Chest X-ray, PA view. Patient: 40 years old, sex M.
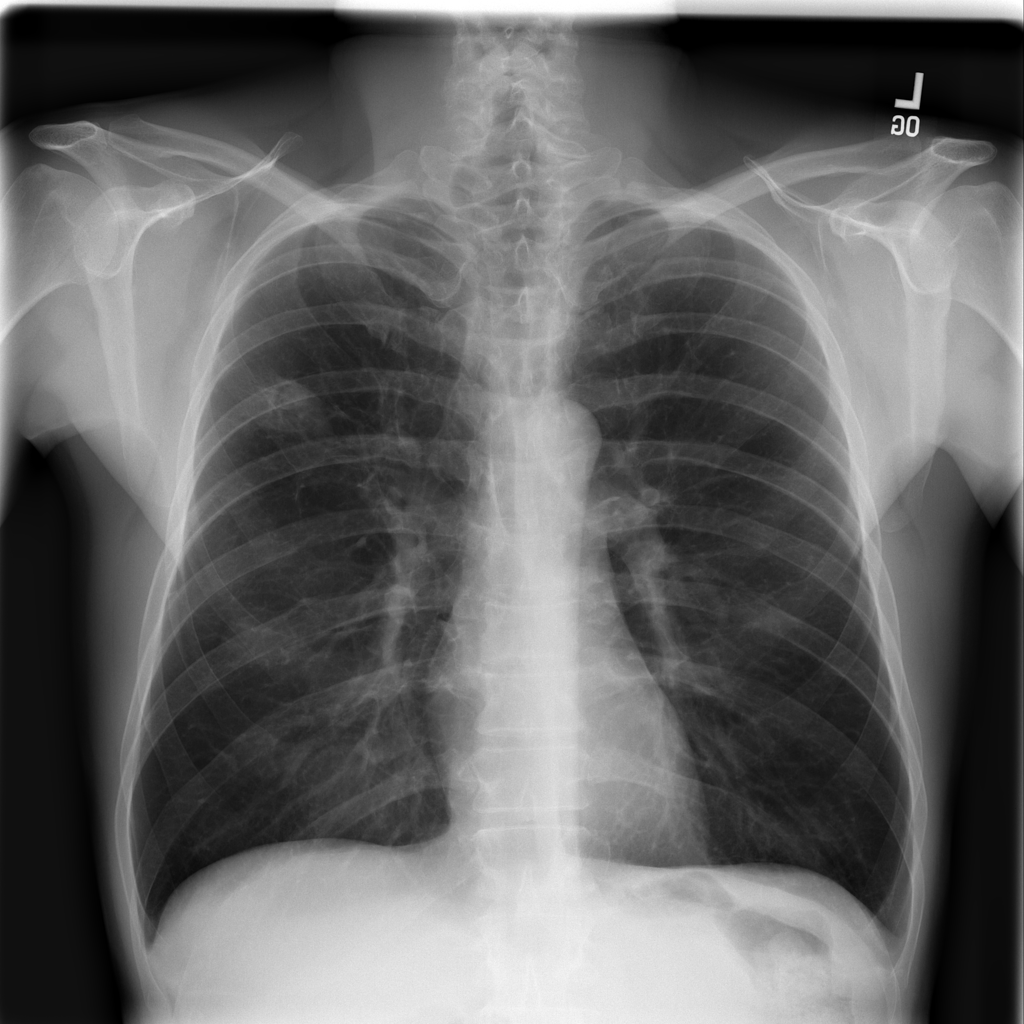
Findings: No Finding